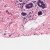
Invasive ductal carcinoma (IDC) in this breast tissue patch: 0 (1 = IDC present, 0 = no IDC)